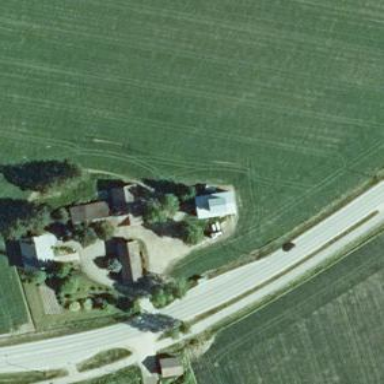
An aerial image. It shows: Farmyard in rural farm setting.